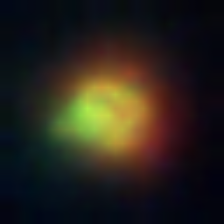
Taxon: NanoPlankton
Group: Other